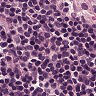
Metastatic tissue present: no